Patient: sex M, age 52
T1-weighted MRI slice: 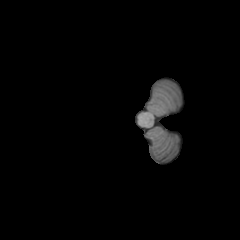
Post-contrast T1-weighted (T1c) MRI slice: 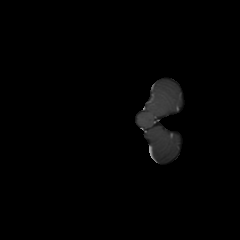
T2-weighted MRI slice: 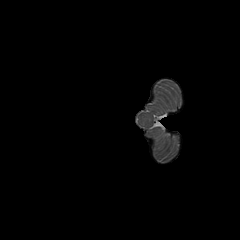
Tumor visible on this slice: no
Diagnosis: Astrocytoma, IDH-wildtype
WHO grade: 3